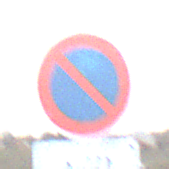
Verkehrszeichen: EingeschraenktesHalteverbot
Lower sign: ZeitangabenMitBeschraenkungAufWochentage4
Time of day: SunriseSunset
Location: Outdoor (RoadRail)
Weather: PartlyCloudy
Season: NotSpecified
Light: Natural